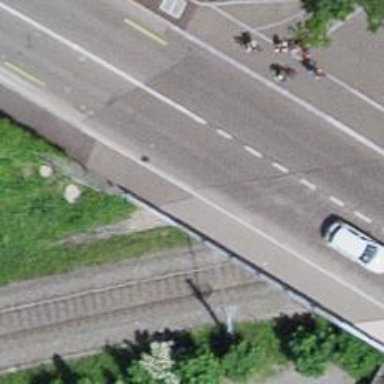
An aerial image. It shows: Primary highway bridge with asphalt surface.